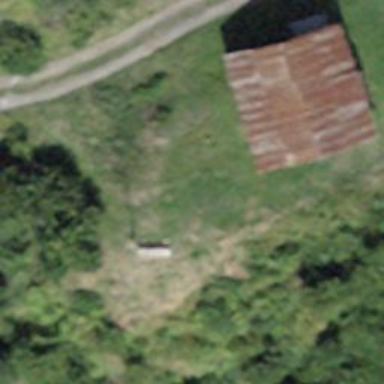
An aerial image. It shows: Bench for seating.